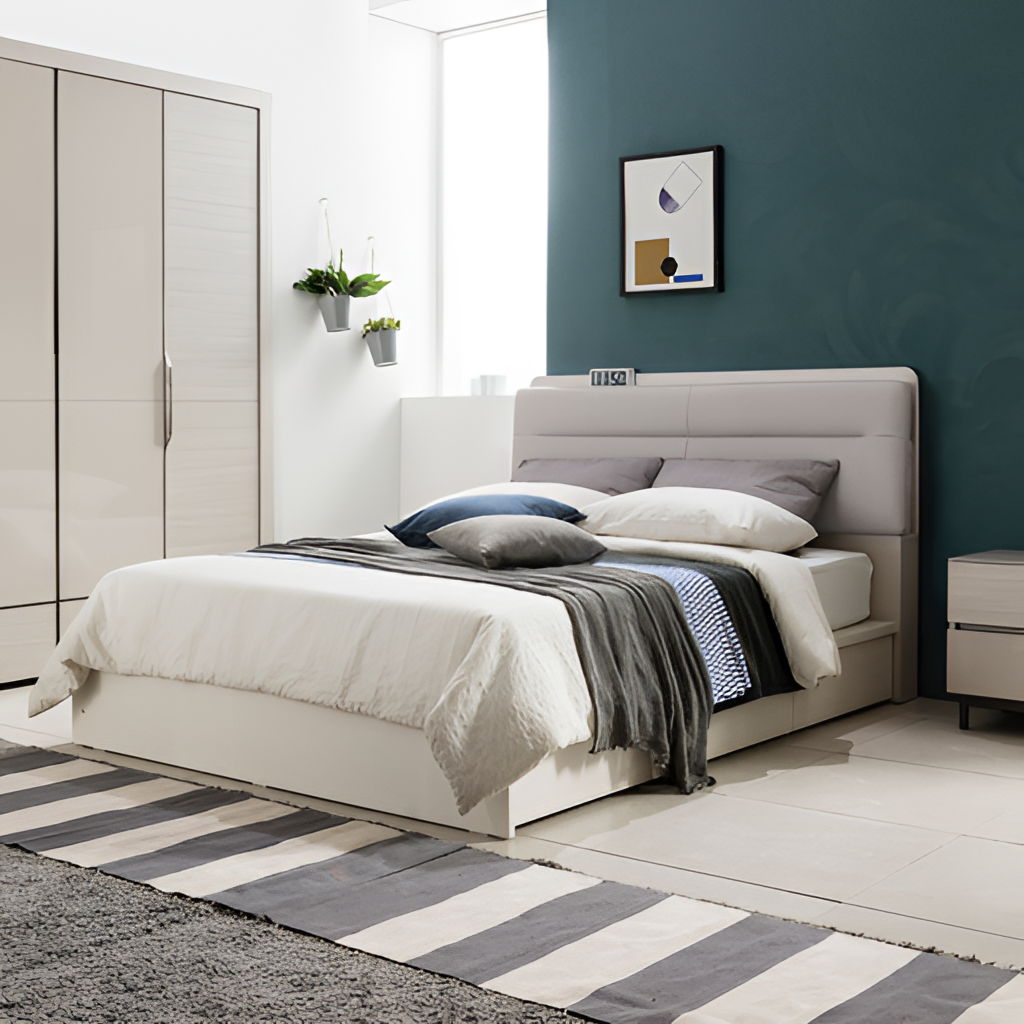
bedroom, fabric bed, tile flooring, with large square pattern, teal paint wallpaper, with solid pattern, contemporary